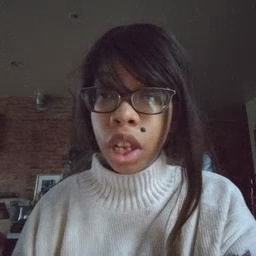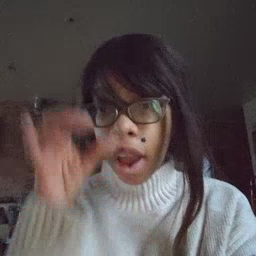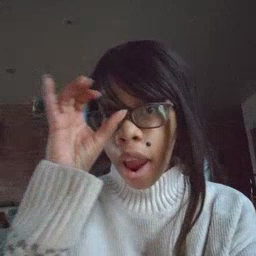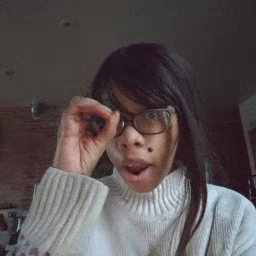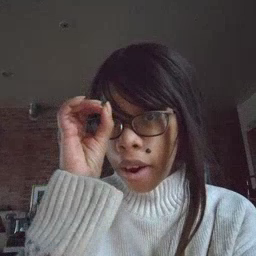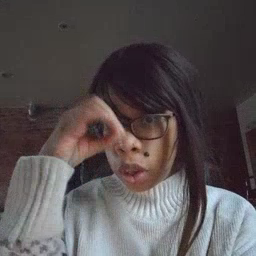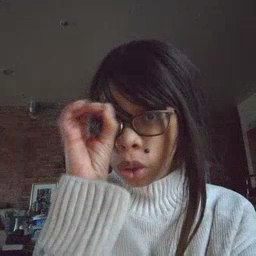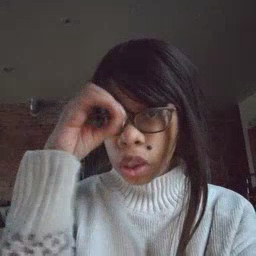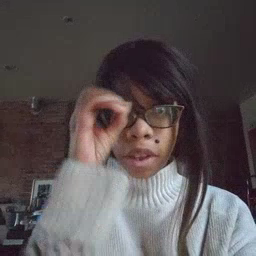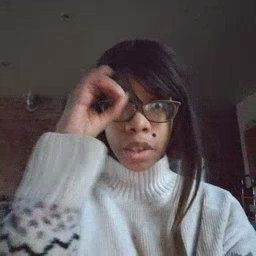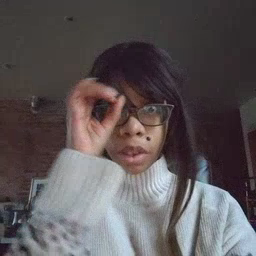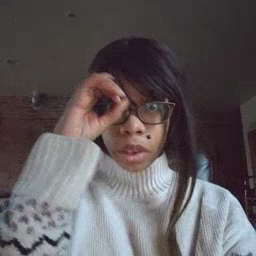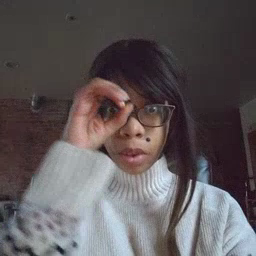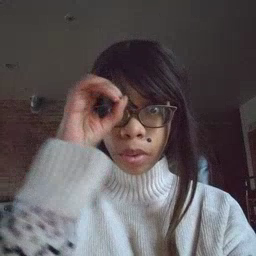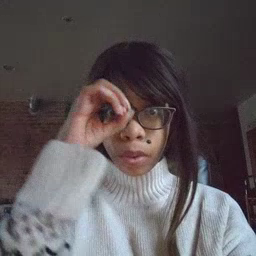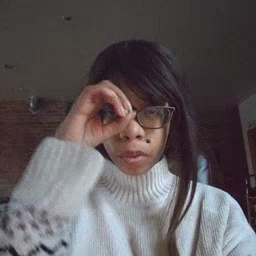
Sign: owl